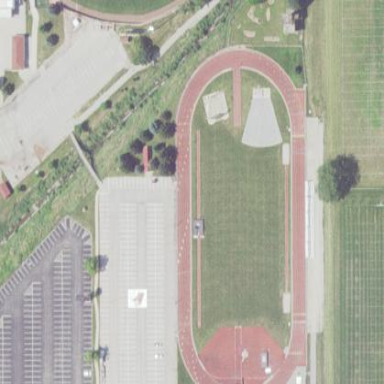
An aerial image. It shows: Sports centre with track and field.